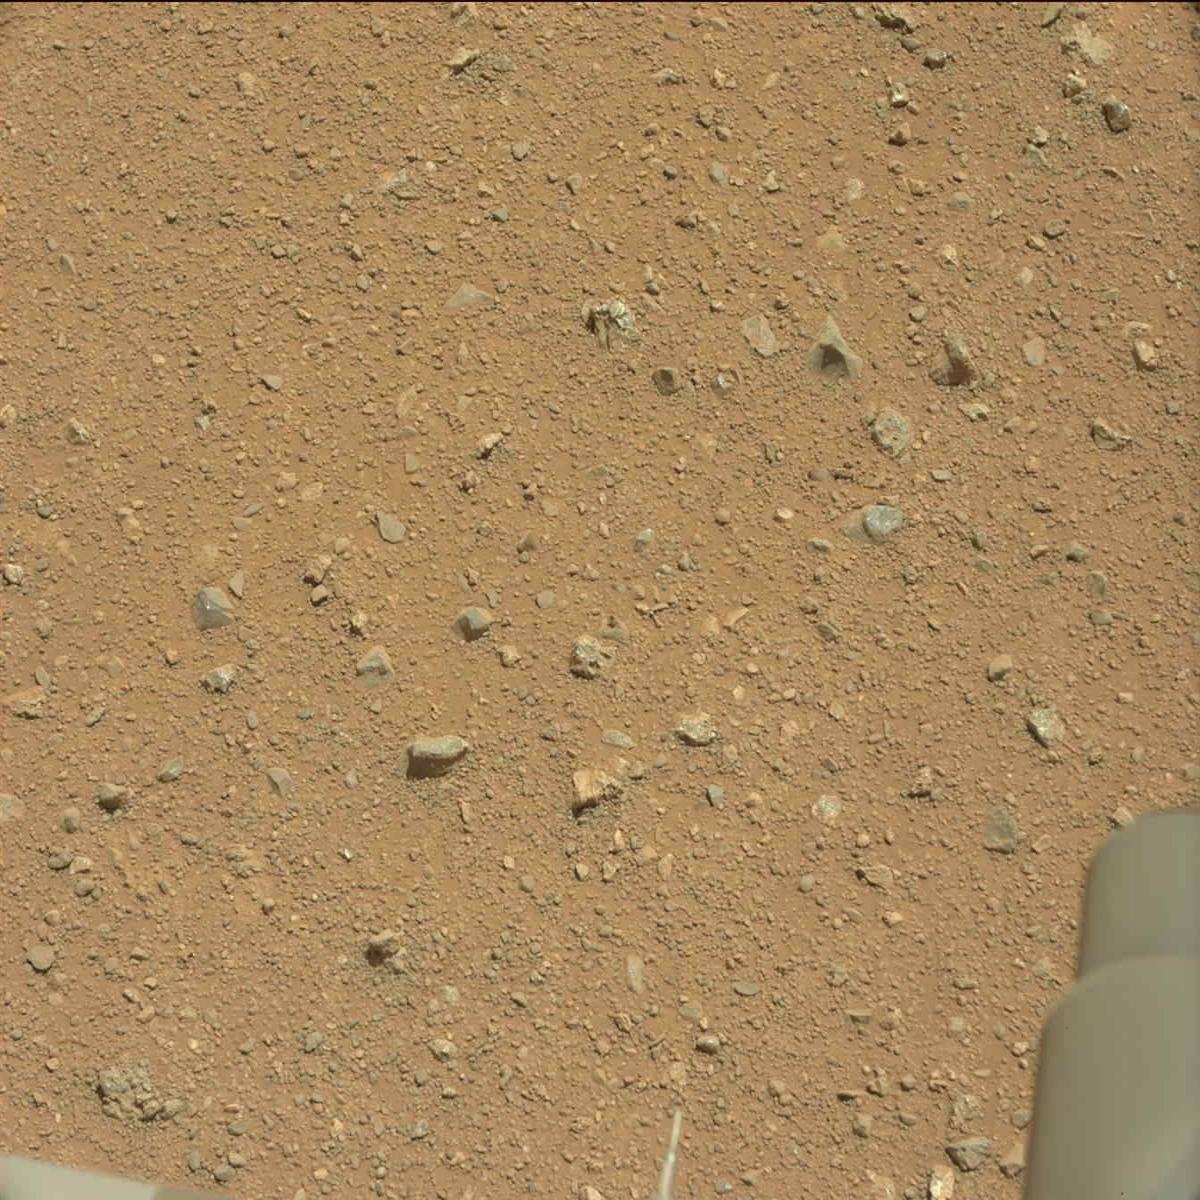
Terrain classes present: Bedrock, Rock, Rover, Sand / Soil